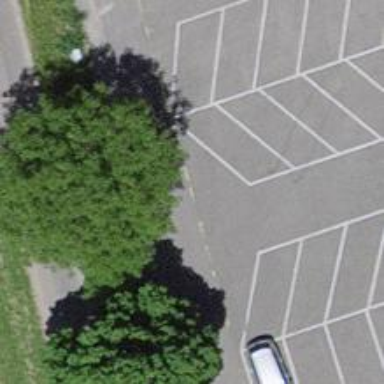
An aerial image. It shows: Asphalt parking aisle off service road.